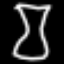
Label: hourglass